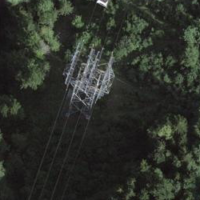
EUNIS habitat code: 44
Species observed at this site:
Aruncus dioicus